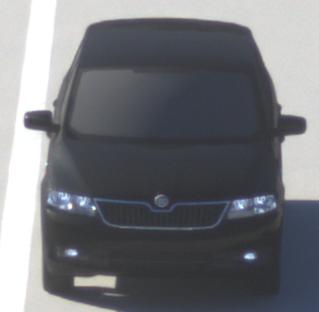
Make: Skoda
Model: Rapid Spaceback 1.2 TSI
Detailed model: Rapid Spaceback
Model produced from: 2013/10
Model produced until: 2015/04
Doors: 5
Color: black
Road condition: dry road
Daytime: sunrise or sunset
Contrast: medium contrast